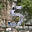
Label: 5